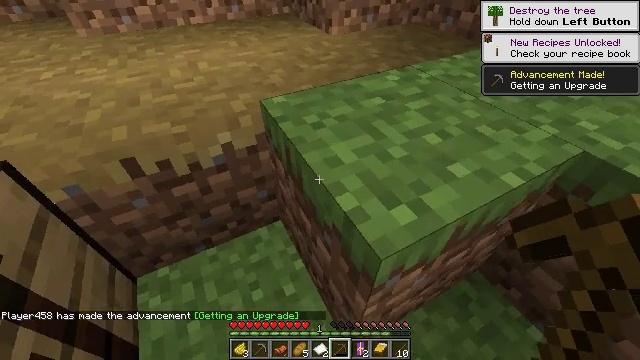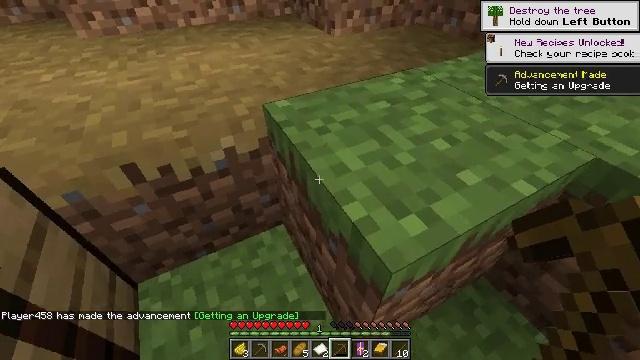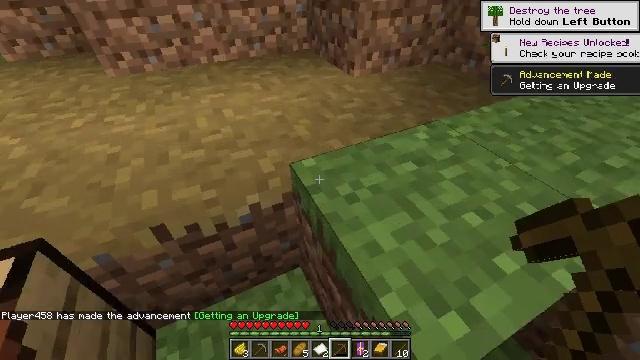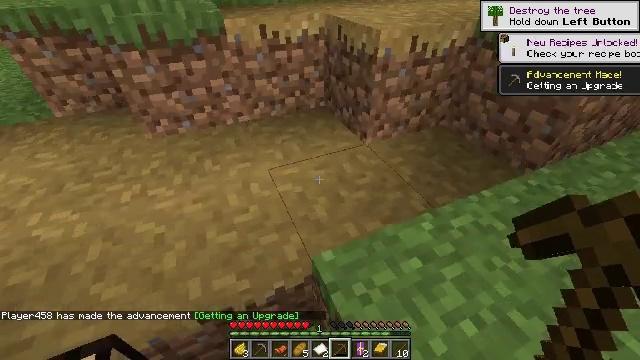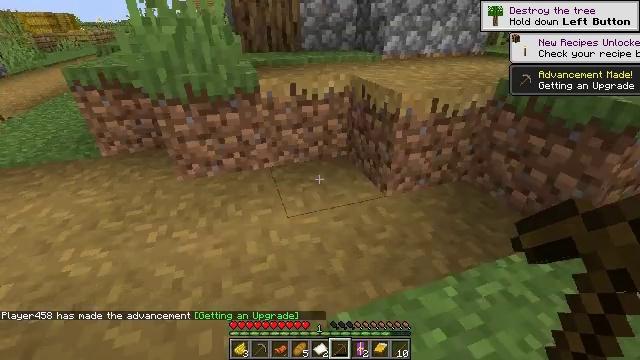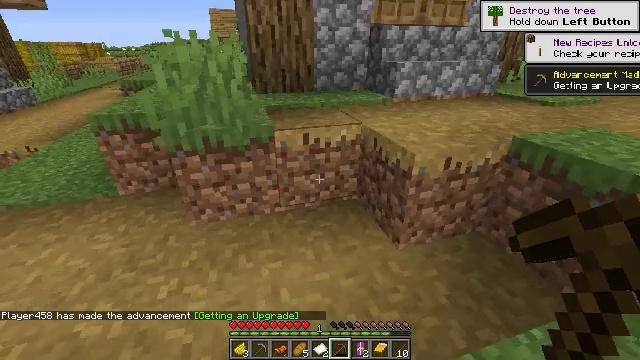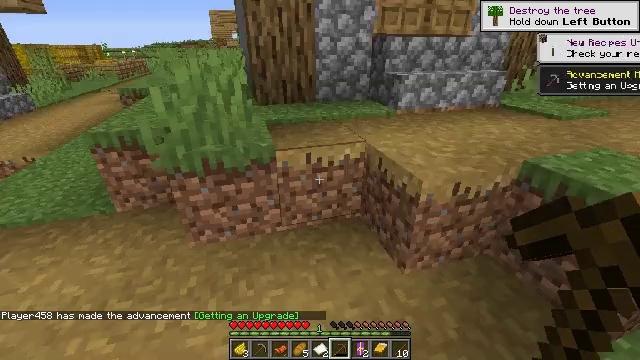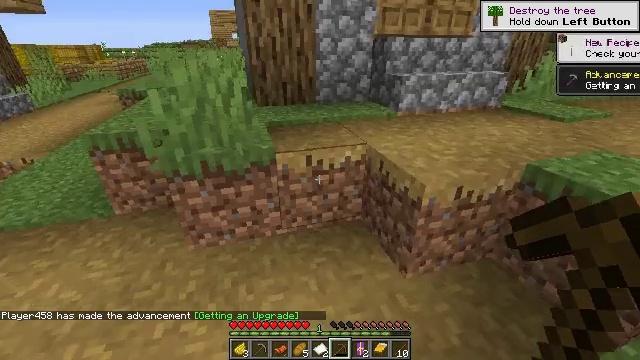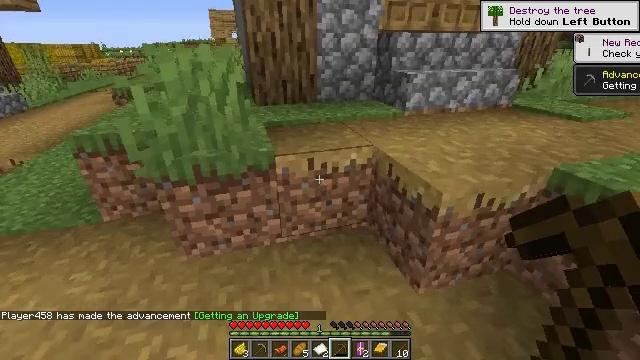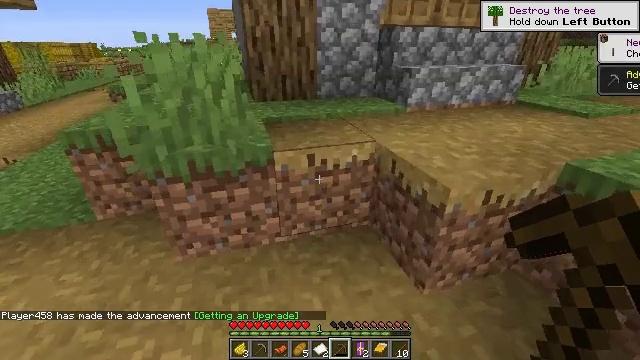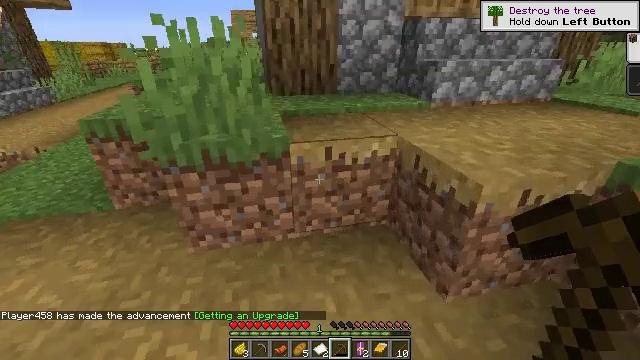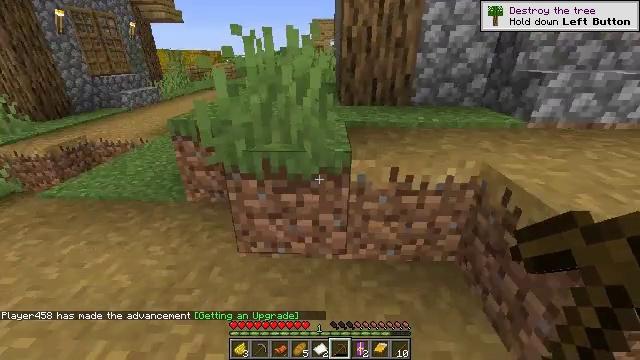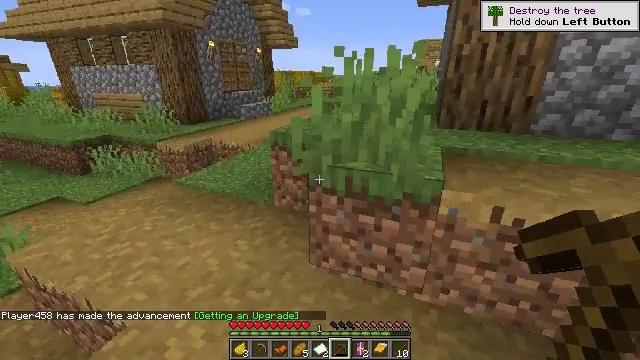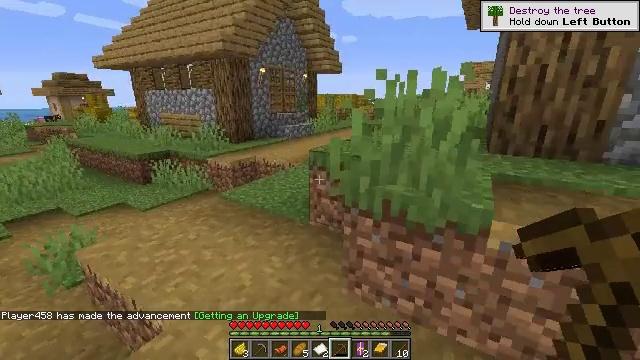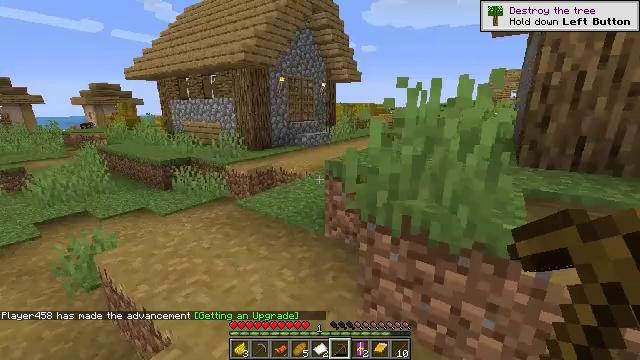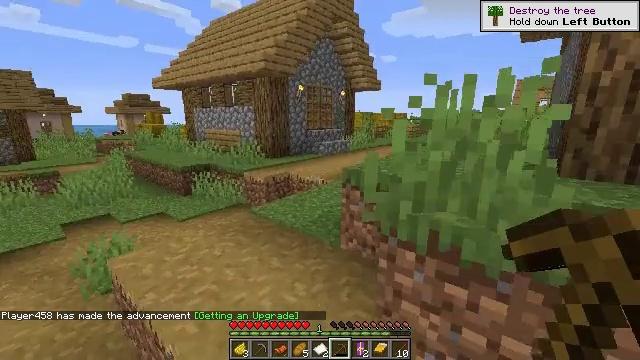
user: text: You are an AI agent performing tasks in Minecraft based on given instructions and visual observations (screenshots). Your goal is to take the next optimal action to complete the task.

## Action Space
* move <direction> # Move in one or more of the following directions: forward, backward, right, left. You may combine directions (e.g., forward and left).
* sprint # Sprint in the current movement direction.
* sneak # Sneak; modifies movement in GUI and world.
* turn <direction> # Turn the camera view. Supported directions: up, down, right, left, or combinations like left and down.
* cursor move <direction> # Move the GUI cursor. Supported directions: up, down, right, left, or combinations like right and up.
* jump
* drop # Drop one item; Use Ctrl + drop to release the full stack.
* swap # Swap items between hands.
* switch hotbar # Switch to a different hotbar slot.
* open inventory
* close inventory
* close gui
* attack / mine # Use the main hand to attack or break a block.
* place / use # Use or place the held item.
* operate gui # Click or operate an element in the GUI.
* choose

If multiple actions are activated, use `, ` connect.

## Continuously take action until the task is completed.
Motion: motion action
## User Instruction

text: Attack the spruce fence to dismantle it.
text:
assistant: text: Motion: move forward
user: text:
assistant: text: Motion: move forward, turn left and up, jump
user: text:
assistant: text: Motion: move forward, turn left and up, jump
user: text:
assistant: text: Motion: move forward, turn left and up, jump
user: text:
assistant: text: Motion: move forward, turn left and up, jump
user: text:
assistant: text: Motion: move forward, jump
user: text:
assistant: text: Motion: move forward
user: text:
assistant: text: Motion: no_op
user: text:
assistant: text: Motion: no_op
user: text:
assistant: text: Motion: turn left
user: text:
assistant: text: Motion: turn left and up
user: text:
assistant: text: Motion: turn left and up
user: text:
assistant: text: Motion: turn left and up
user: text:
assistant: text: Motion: move forward, turn left and up
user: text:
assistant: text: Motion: move forward, turn left and up
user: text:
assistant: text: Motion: move forward, turn left and up
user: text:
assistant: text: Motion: move forward, turn left and up
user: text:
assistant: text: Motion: move forward
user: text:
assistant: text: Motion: move forward
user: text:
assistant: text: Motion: move forward
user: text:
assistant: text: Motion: no_op
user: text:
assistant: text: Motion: no_op
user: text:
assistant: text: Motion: move forward
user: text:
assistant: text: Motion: move forward
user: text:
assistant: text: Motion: no_op
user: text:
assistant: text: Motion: move forward
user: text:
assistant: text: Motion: move forward
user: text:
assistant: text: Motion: move forward
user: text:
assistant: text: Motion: move forward
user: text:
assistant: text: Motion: move forward